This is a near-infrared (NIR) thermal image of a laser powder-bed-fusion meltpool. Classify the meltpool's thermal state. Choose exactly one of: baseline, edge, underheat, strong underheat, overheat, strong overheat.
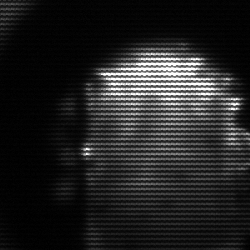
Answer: baseline